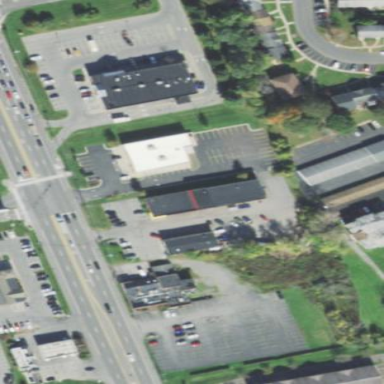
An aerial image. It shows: Retail area.